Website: walmart
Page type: customer-info-address
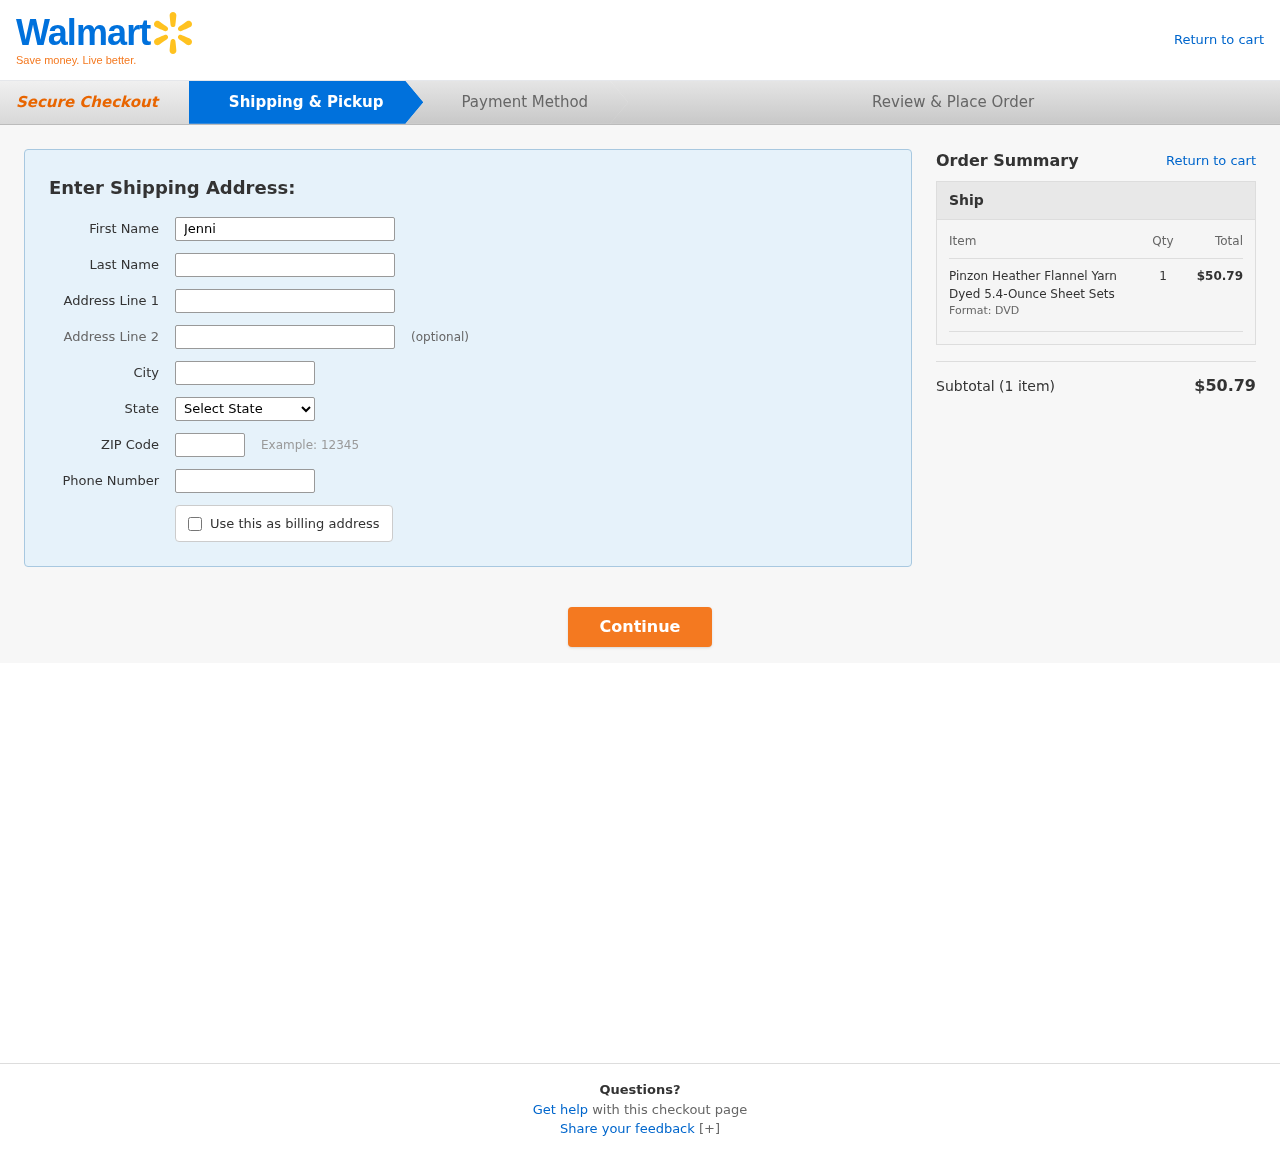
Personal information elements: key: PII_CITY
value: Port Jeremyhaven
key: PII_FIRSTNAME
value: Jennifer
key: PII_LASTNAME
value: Perry
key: PII_PHONE
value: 7699185804
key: PII_POSTCODE
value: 00521
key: PII_STATE
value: Montana
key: PII_STREET
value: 09985 Brewer Point Suite 651
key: PII_STREET2
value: Suite 923
Product elements: key: PRODUCT1_NAME
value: Pinzon Heather Flannel Yarn Dyed 5.4-Ounce Sheet Sets
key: PRODUCT1_QUANTITY
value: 1
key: PRODUCT1_LINE_TOTAL
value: $50.79
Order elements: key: ORDER_NUM_ITEMS
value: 1
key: ORDER_SUBTOTAL
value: $50.79